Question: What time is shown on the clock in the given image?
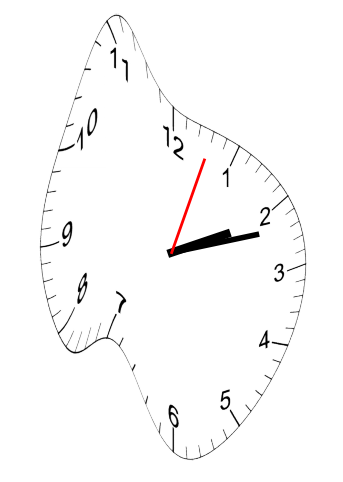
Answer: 02:12:03